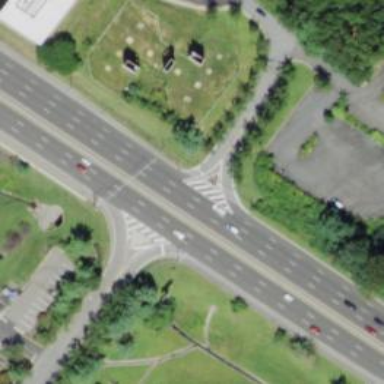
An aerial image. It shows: Trunk link highway.